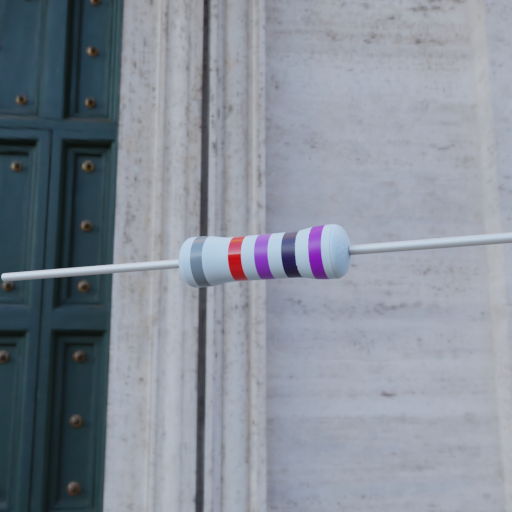
Resistor colour bands (in order): gray, red, violet, black, violet